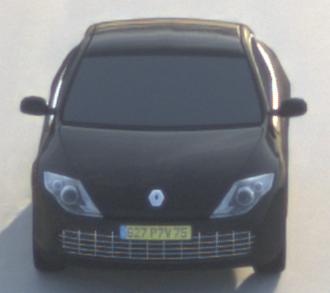
Make: Renault
Model: Laguna Coupé TCe 170
Detailed model: Laguna (III) Coupé
Model produced from: 2010/11
Model produced until: 2011/05
Doors: 2
Color: black
Road condition: dry road
Daytime: sunrise or sunset
Contrast: low contrast